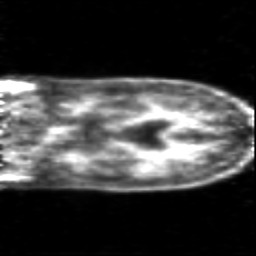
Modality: PET
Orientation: coronal
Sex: female
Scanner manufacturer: siemens